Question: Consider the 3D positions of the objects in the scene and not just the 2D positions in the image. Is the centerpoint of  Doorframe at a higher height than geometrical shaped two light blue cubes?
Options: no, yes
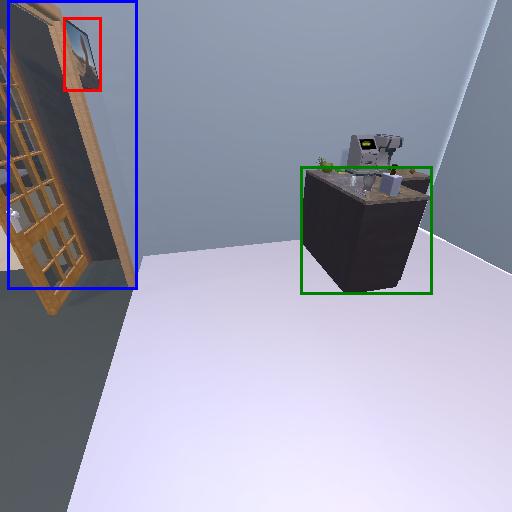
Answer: no